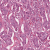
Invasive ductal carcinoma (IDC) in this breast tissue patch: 1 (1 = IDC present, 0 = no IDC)